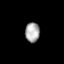
Tissue: lung
Cell type: Epithelial cells
Senescence score: 0.2164
Nuclear area (px): 280
Mean DAPI intensity: 168.529